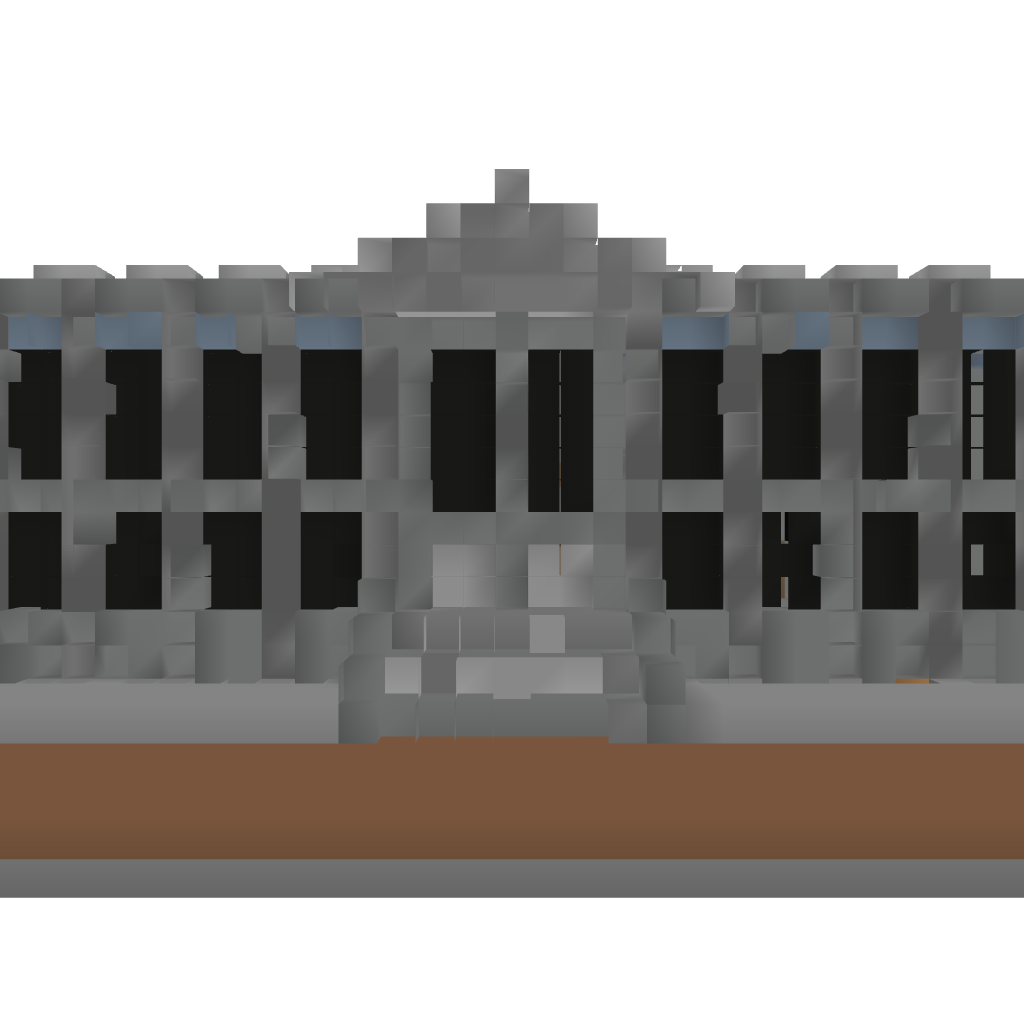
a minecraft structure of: Courthouse